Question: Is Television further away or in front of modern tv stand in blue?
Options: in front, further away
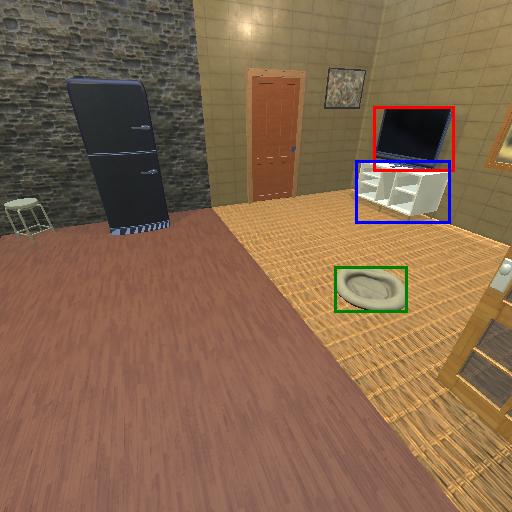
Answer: in front